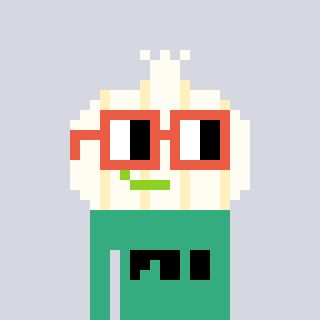
a pixel art character with square orange glasses, a garlic-shaped head and a teal-colored body on a cool background